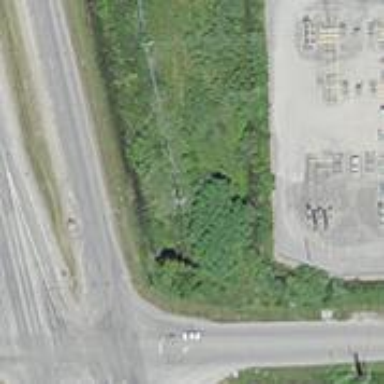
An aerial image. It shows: Power pole.